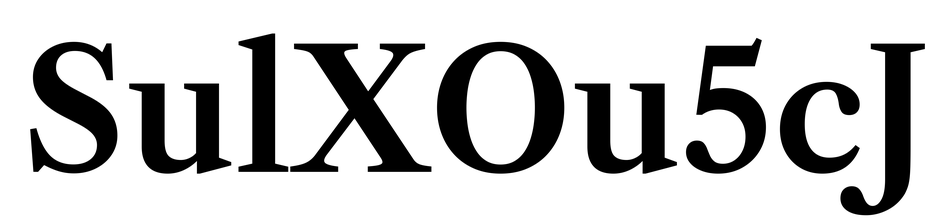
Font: LibreCaslonText_SemiBold